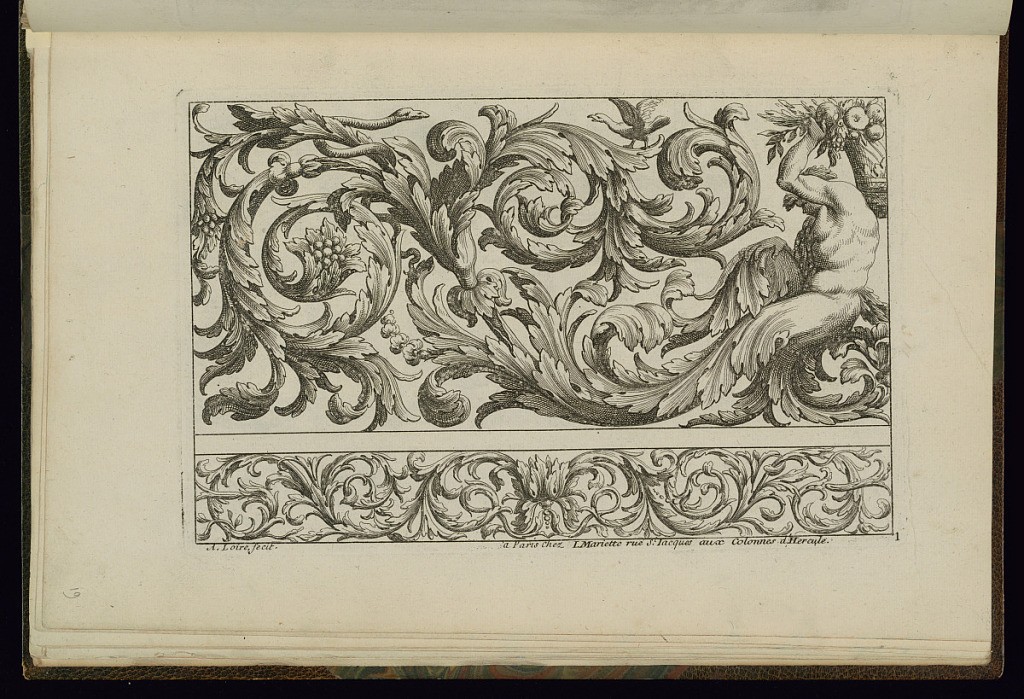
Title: Two Frieze Designs
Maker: Alexis Loir, French, 1640 - 1713
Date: ca.1660–1716
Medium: Etching on paper
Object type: Print
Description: Two horizontal frieze designs with foliate scrolls, scrolling leaves (rinceaux), snakes, birds, and a male figure with a basket of fruit. The plate is numbered and signed.